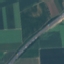
Land use / land cover: Highway